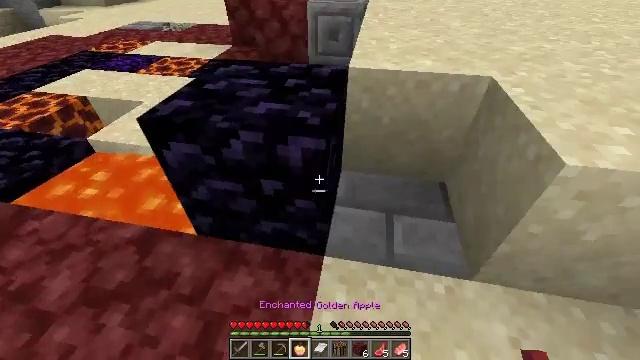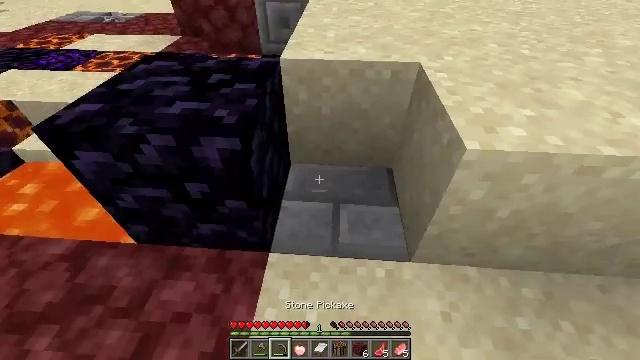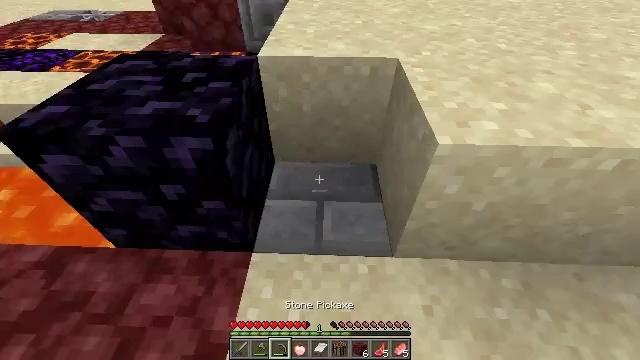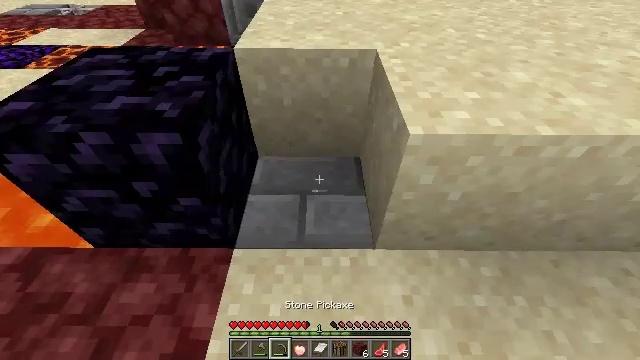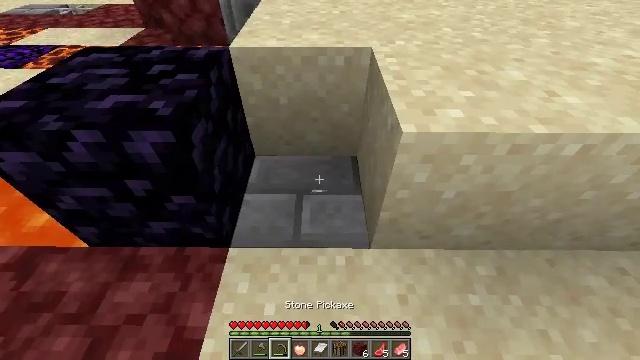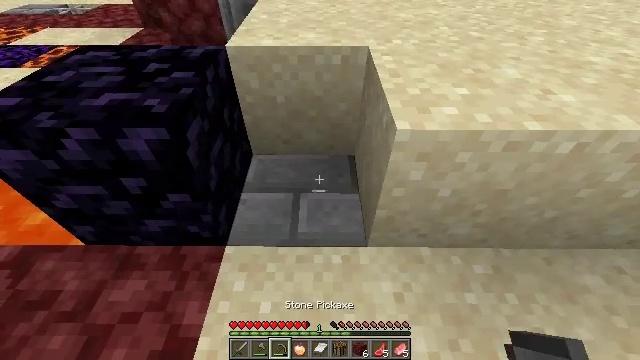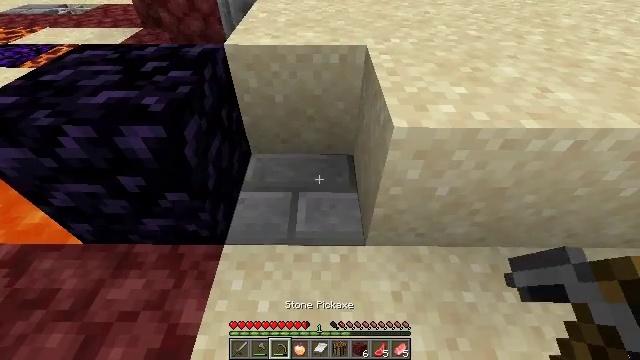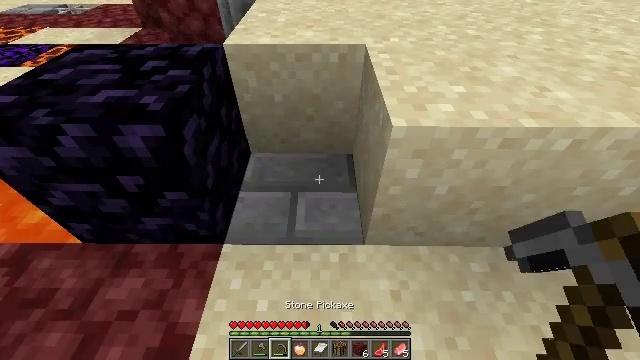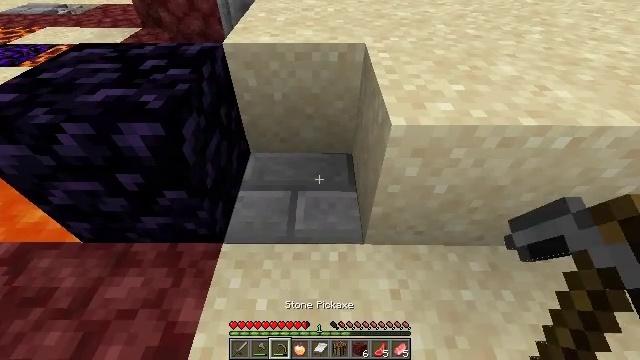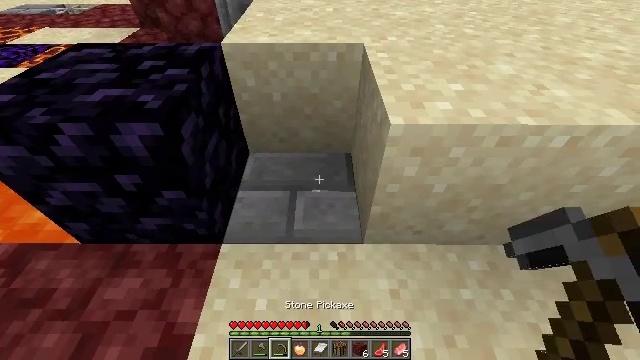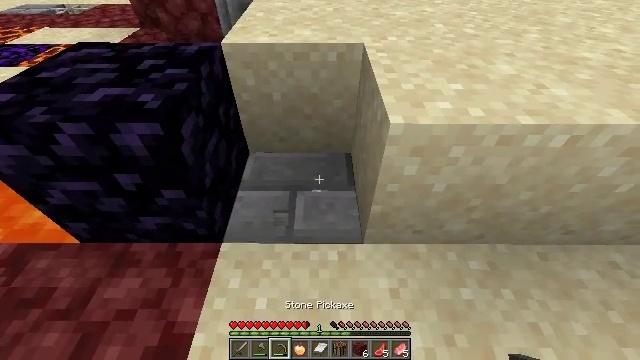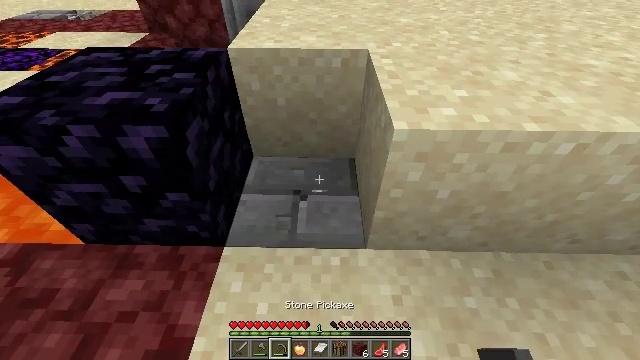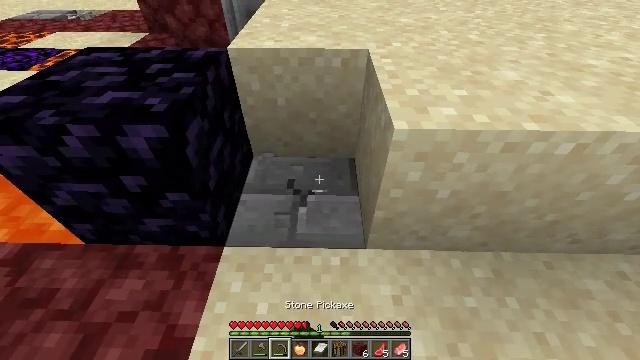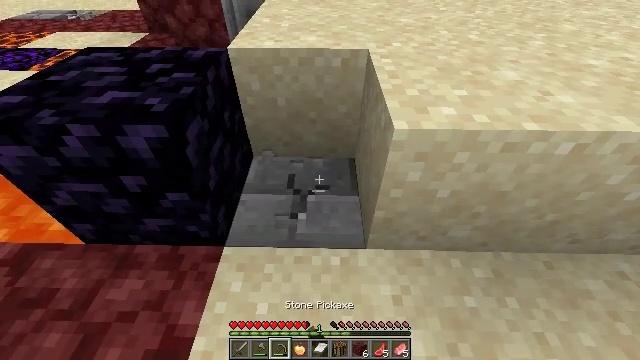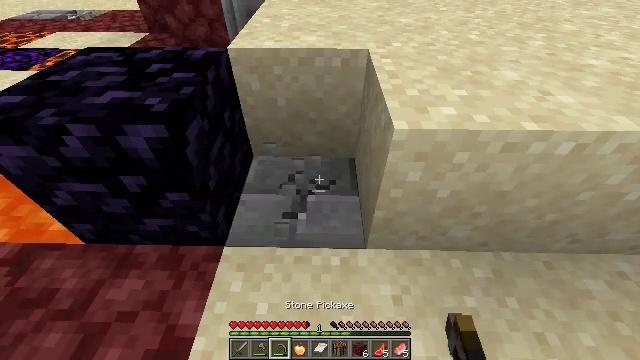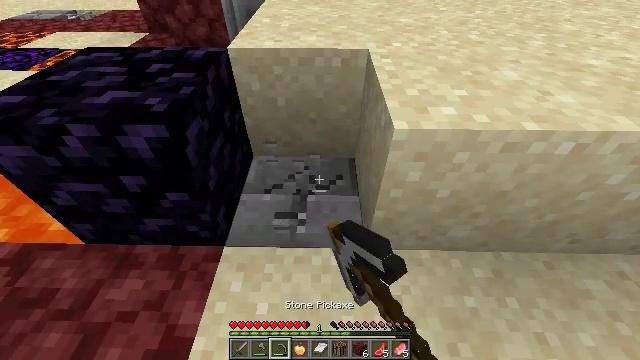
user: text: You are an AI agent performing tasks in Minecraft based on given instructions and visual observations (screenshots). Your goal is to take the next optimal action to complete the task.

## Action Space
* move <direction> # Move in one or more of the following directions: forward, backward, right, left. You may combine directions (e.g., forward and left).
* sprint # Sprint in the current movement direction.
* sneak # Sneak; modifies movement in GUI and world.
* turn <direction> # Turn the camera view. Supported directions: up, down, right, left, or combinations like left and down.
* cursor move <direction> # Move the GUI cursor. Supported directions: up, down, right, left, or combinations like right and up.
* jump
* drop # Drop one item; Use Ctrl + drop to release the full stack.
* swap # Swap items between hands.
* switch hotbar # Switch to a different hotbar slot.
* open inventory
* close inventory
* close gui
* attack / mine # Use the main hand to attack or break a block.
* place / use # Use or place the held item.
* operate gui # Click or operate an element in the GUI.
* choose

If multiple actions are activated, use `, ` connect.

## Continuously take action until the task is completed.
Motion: motion action
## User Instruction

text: Attack the stone bricks to gather materials.
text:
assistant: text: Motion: move right, turn right and down
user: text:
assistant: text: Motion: turn right
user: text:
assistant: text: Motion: turn right and down
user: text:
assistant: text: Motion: no_op
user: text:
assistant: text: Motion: no_op
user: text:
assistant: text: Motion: no_op
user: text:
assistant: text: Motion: no_op
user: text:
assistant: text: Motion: no_op
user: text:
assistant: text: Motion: no_op
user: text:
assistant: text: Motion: attack / mine
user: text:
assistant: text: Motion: turn left and up, attack / mine
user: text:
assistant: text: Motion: attack / mine
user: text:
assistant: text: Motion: attack / mine
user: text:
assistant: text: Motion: attack / mine
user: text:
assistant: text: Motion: attack / mine
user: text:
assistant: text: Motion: attack / mine
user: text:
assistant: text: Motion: turn right and down, attack / mine
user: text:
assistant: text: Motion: attack / mine
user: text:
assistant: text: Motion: attack / mine
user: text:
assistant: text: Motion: attack / mine
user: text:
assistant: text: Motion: move forward, attack / mine
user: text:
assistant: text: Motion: move forward, attack / mine
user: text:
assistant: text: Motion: move forward, attack / mine
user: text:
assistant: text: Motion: move forward, turn left and down, attack / mine
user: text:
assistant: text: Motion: turn down, attack / mine
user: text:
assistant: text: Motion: attack / mine